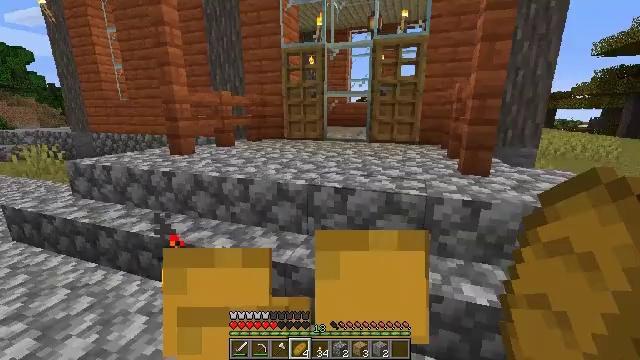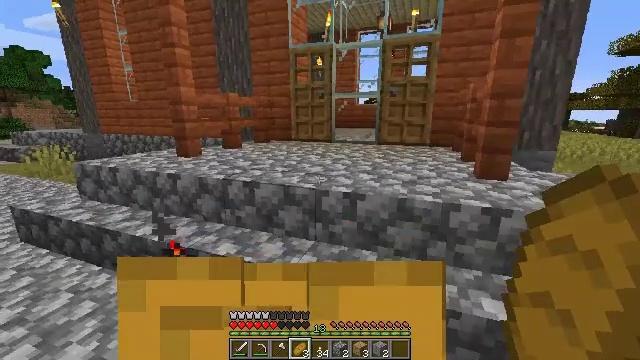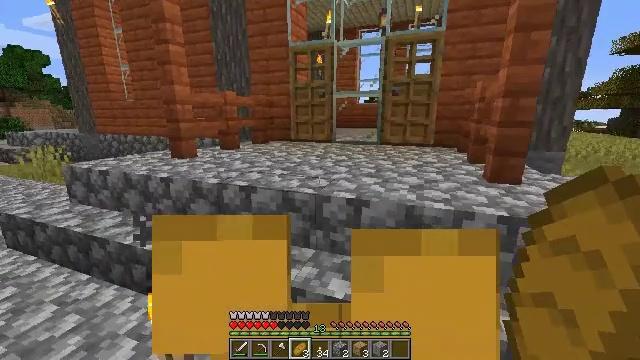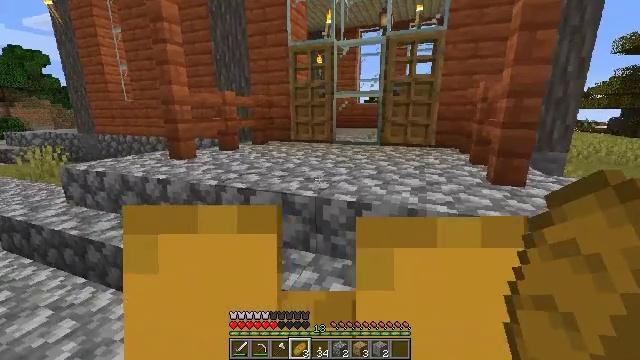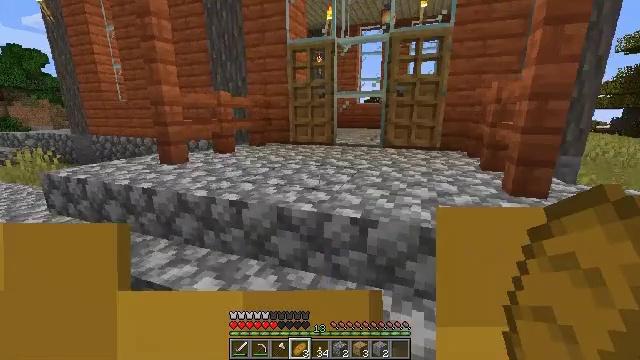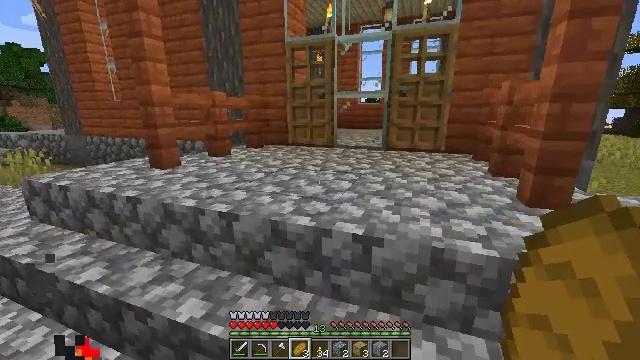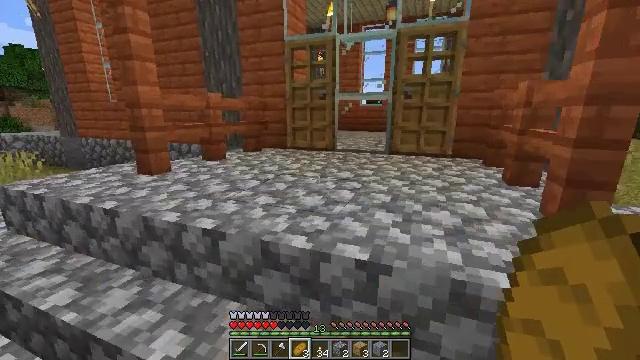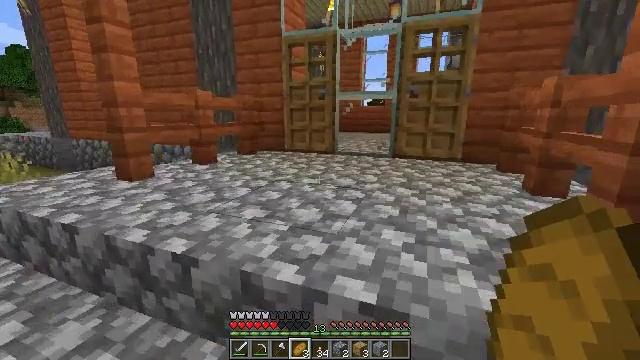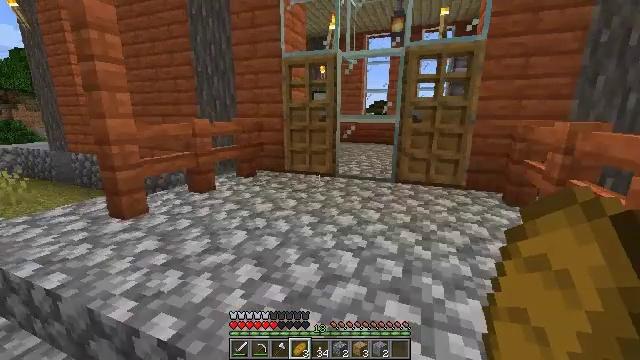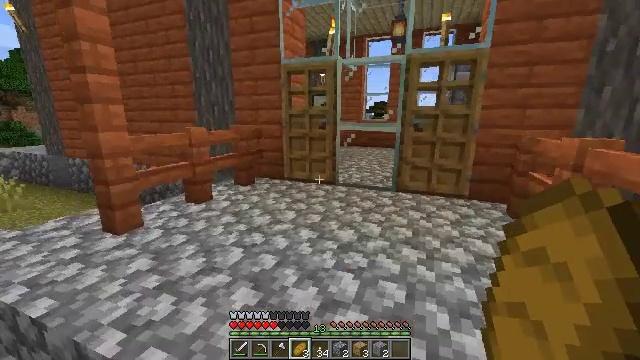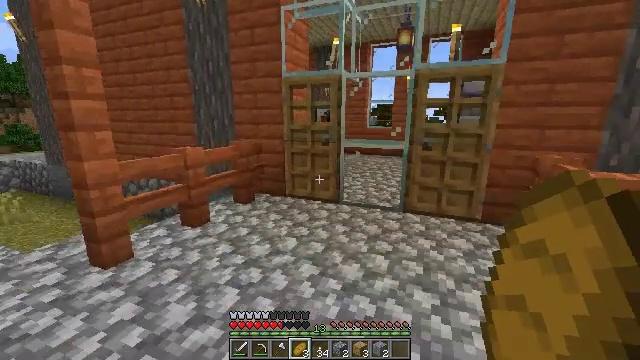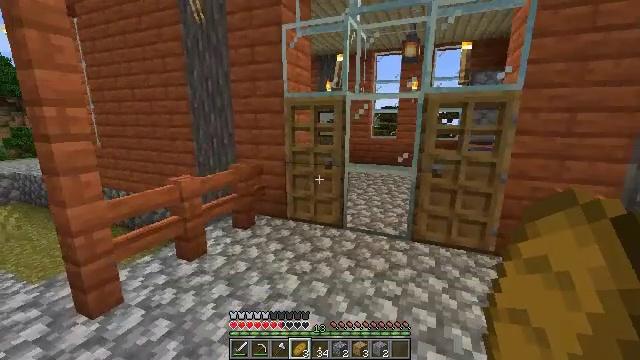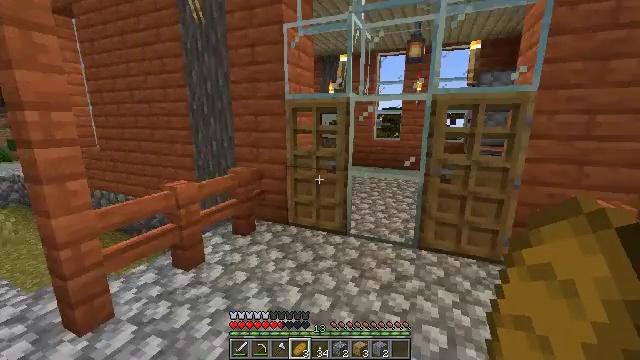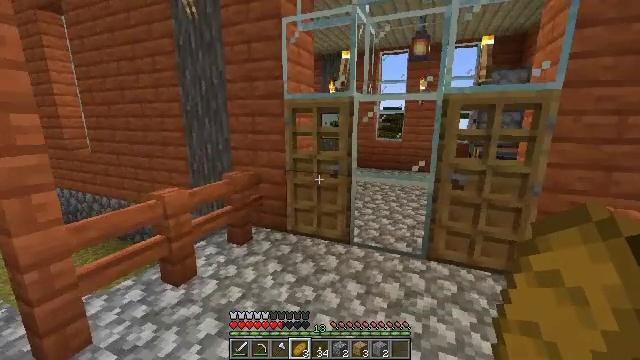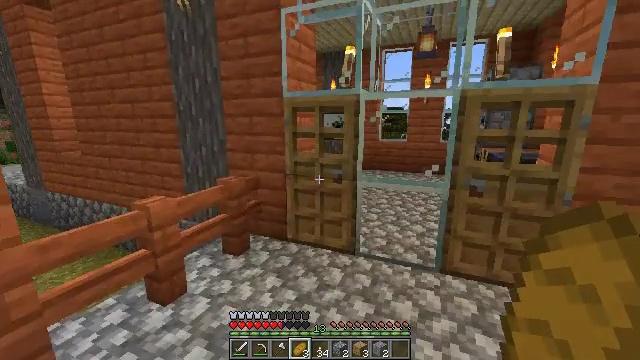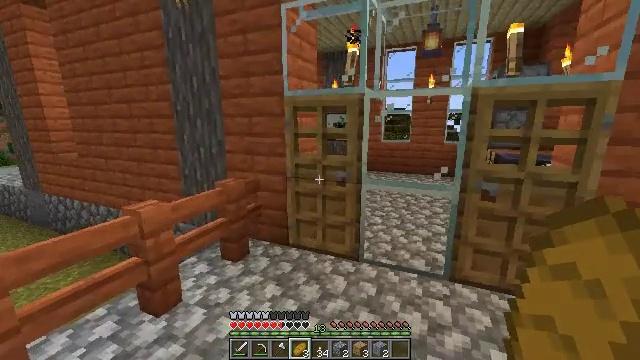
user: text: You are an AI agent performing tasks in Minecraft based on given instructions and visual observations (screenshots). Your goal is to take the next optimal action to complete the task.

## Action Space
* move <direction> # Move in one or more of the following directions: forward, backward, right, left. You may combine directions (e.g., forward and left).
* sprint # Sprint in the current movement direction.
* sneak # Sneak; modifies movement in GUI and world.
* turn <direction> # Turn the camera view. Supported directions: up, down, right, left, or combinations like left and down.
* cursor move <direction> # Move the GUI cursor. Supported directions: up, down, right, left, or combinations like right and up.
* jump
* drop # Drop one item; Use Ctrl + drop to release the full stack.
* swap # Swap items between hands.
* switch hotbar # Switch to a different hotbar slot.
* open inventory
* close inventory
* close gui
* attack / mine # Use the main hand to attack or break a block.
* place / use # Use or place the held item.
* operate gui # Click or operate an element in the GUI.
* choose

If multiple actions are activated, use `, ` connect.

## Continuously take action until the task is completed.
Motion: motion action
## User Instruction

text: Fight hostile mobs.
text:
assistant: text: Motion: move forward, turn left, use / place
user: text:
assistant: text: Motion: move forward, use / place
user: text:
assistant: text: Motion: move forward, use / place
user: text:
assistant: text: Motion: move forward, use / place
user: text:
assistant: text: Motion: move forward, use / place
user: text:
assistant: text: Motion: move forward, use / place
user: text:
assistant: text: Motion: move forward
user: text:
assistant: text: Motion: move forward
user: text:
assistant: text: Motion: move forward
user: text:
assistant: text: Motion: move forward
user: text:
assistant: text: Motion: move forward
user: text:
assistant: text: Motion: move forward
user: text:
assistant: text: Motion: move forward
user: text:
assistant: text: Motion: move forward
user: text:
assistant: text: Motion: move forward
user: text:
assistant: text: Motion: move forward, use / place
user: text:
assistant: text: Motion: move forward, use / place
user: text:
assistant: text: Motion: move forward, use / place
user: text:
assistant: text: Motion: move forward, use / place
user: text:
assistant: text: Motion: move forward, turn right
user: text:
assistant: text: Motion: move forward, turn right
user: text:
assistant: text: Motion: move forward
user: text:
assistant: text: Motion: move forward
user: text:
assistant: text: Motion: move forward
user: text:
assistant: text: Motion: move forward
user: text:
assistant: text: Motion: move forward
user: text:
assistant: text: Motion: move forward, turn right
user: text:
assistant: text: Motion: move forward
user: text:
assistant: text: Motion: move forward
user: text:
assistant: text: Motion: move forward